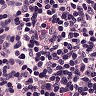
Metastatic tissue present: no